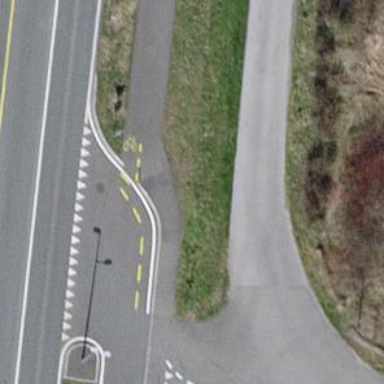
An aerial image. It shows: Asphalt sidewalk.